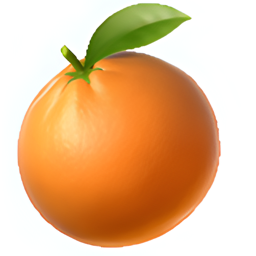
Name: tangerine
Emoji: 🍊
Group: Food & Drink
Sub-group: food-fruit